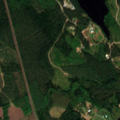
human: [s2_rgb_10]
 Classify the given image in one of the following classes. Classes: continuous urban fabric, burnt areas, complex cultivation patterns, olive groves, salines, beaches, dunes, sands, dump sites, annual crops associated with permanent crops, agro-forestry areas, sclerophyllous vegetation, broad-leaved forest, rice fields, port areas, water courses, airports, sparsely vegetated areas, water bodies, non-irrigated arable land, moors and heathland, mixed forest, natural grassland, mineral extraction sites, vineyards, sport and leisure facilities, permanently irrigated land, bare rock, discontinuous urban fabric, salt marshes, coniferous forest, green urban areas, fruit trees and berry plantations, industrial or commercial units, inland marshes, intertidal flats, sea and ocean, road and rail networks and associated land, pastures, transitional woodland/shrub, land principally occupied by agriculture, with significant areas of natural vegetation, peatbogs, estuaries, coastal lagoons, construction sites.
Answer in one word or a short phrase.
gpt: coniferous forest, mixed forest, transitional woodland/shrub, water bodies